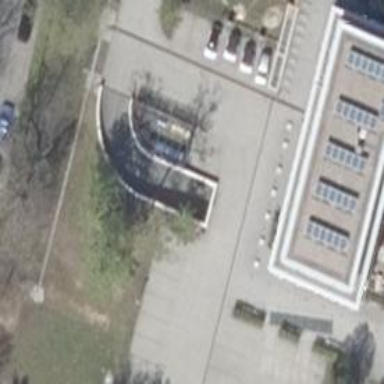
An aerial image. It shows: Parking entrance.